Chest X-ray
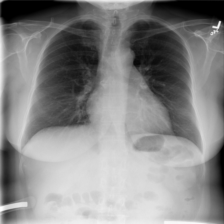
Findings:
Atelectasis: negative
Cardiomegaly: negative
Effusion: negative
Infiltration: negative
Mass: negative
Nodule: negative
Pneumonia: negative
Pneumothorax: negative
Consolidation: negative
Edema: negative
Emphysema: negative
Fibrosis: negative
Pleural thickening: negative
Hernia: negative